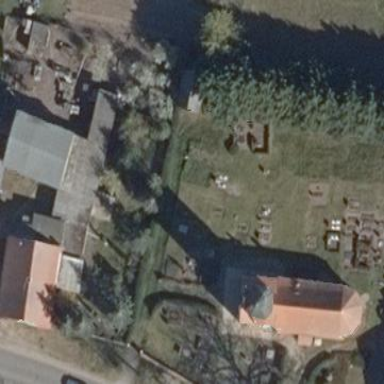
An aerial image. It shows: Cemetery.